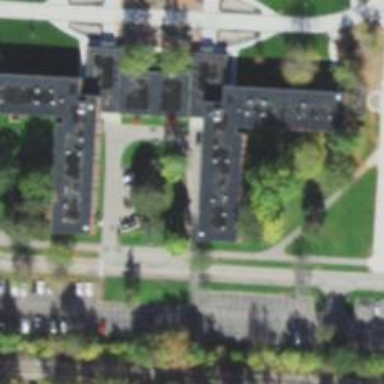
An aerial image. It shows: Dormitory building.